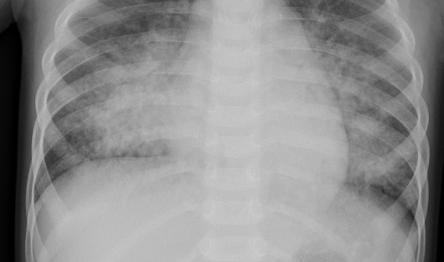
Diagnosis: PNEUMONIA